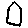
Label: house